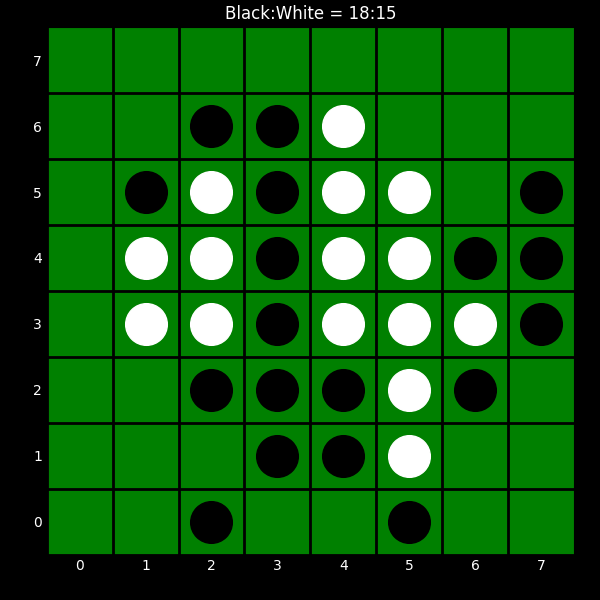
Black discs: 18
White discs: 15